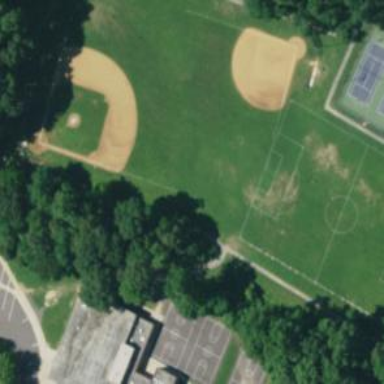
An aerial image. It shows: Baseball pitch for leisure land.